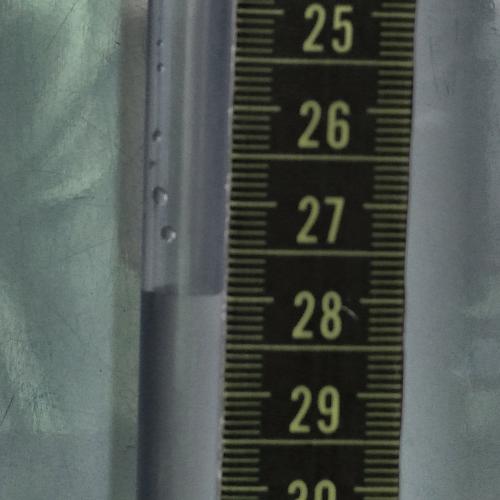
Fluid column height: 28.0 cm